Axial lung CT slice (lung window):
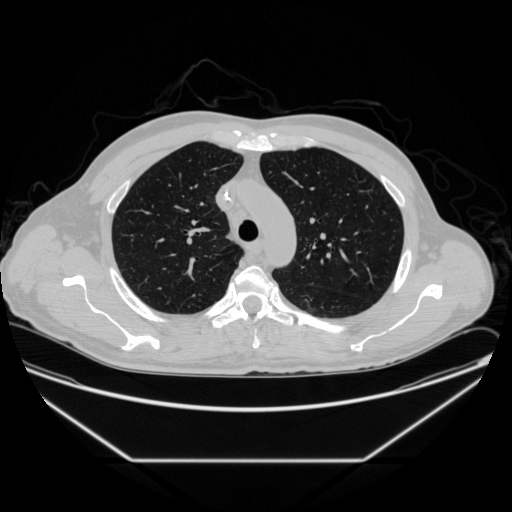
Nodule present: no